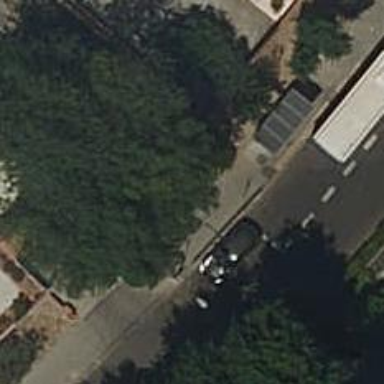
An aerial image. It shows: Bus stop with sheltered platform for public transport.